Question: A newbie here!
So the problem is: there's a farmer, who initially has 1 cow, which produces 3 liters of milk per day, and 1 liter of milk costs $3. Once the farmer's income is more than $300, he can buy another cow that will also produce milk for him (a cow costs $300) and this process goes on and on. So I need to know how many cows the farmer will have after a number of days.
I wrote this code, but the "income" variable doesn't update after a new cow "is bought".
Thank you for your help and dedicated time!
'''
const cowPrice = 300;
const milkPrice = 3;
const milkLitersPerDay = 3;
var cowsNumber = 1;
var daysPassed = 45;
for (var i = 0; i <= daysPassed; i++) {
var income = (i * milkLitersPerDay * milkPrice * cowsNumber)-((cowsNumber-1) * cowPrice);
console.log(income);
if (income >= 300) {
cowsNumber++;
console.log(cowsNumber);
}
}
'''
Here is the executed code, the income doesn't get nullified after it goes beyond 300:

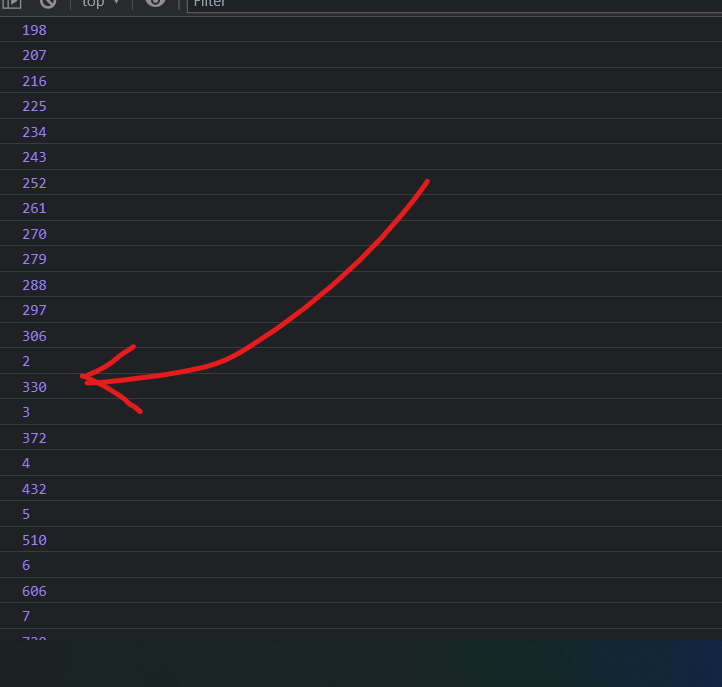
Answer: try this:
'''
const cowPrice = 300;
const milkPrice = 3;
let milkLitersPerDay = 3;
let cowsNumber = 1;
let daysPassed = 45;
let income = 0;
for (var i = 1; i <= daysPassed; i++) {
income += (milkLitersPerDay * cowsNumber) * milkPrice;
console.log("income:", income, "day:", i);
if (income >= 300) {
income -= 300;
cowsNumber++;
console.log("cow:", cowsNumber);
}
}
'''